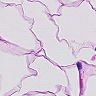
Metastatic tissue present: no